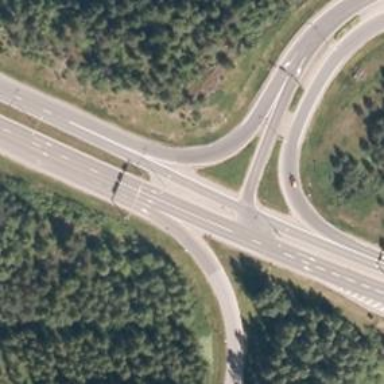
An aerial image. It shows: Asphalt motorway link.